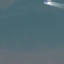
Label: SeaLake